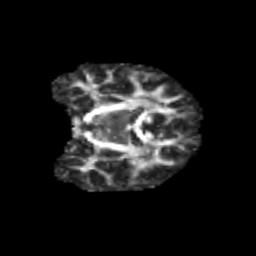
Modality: FA
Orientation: coronal
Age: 12
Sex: female
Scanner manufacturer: siemens
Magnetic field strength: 3 T
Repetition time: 3.8 s
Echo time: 0.07 s